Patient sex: M
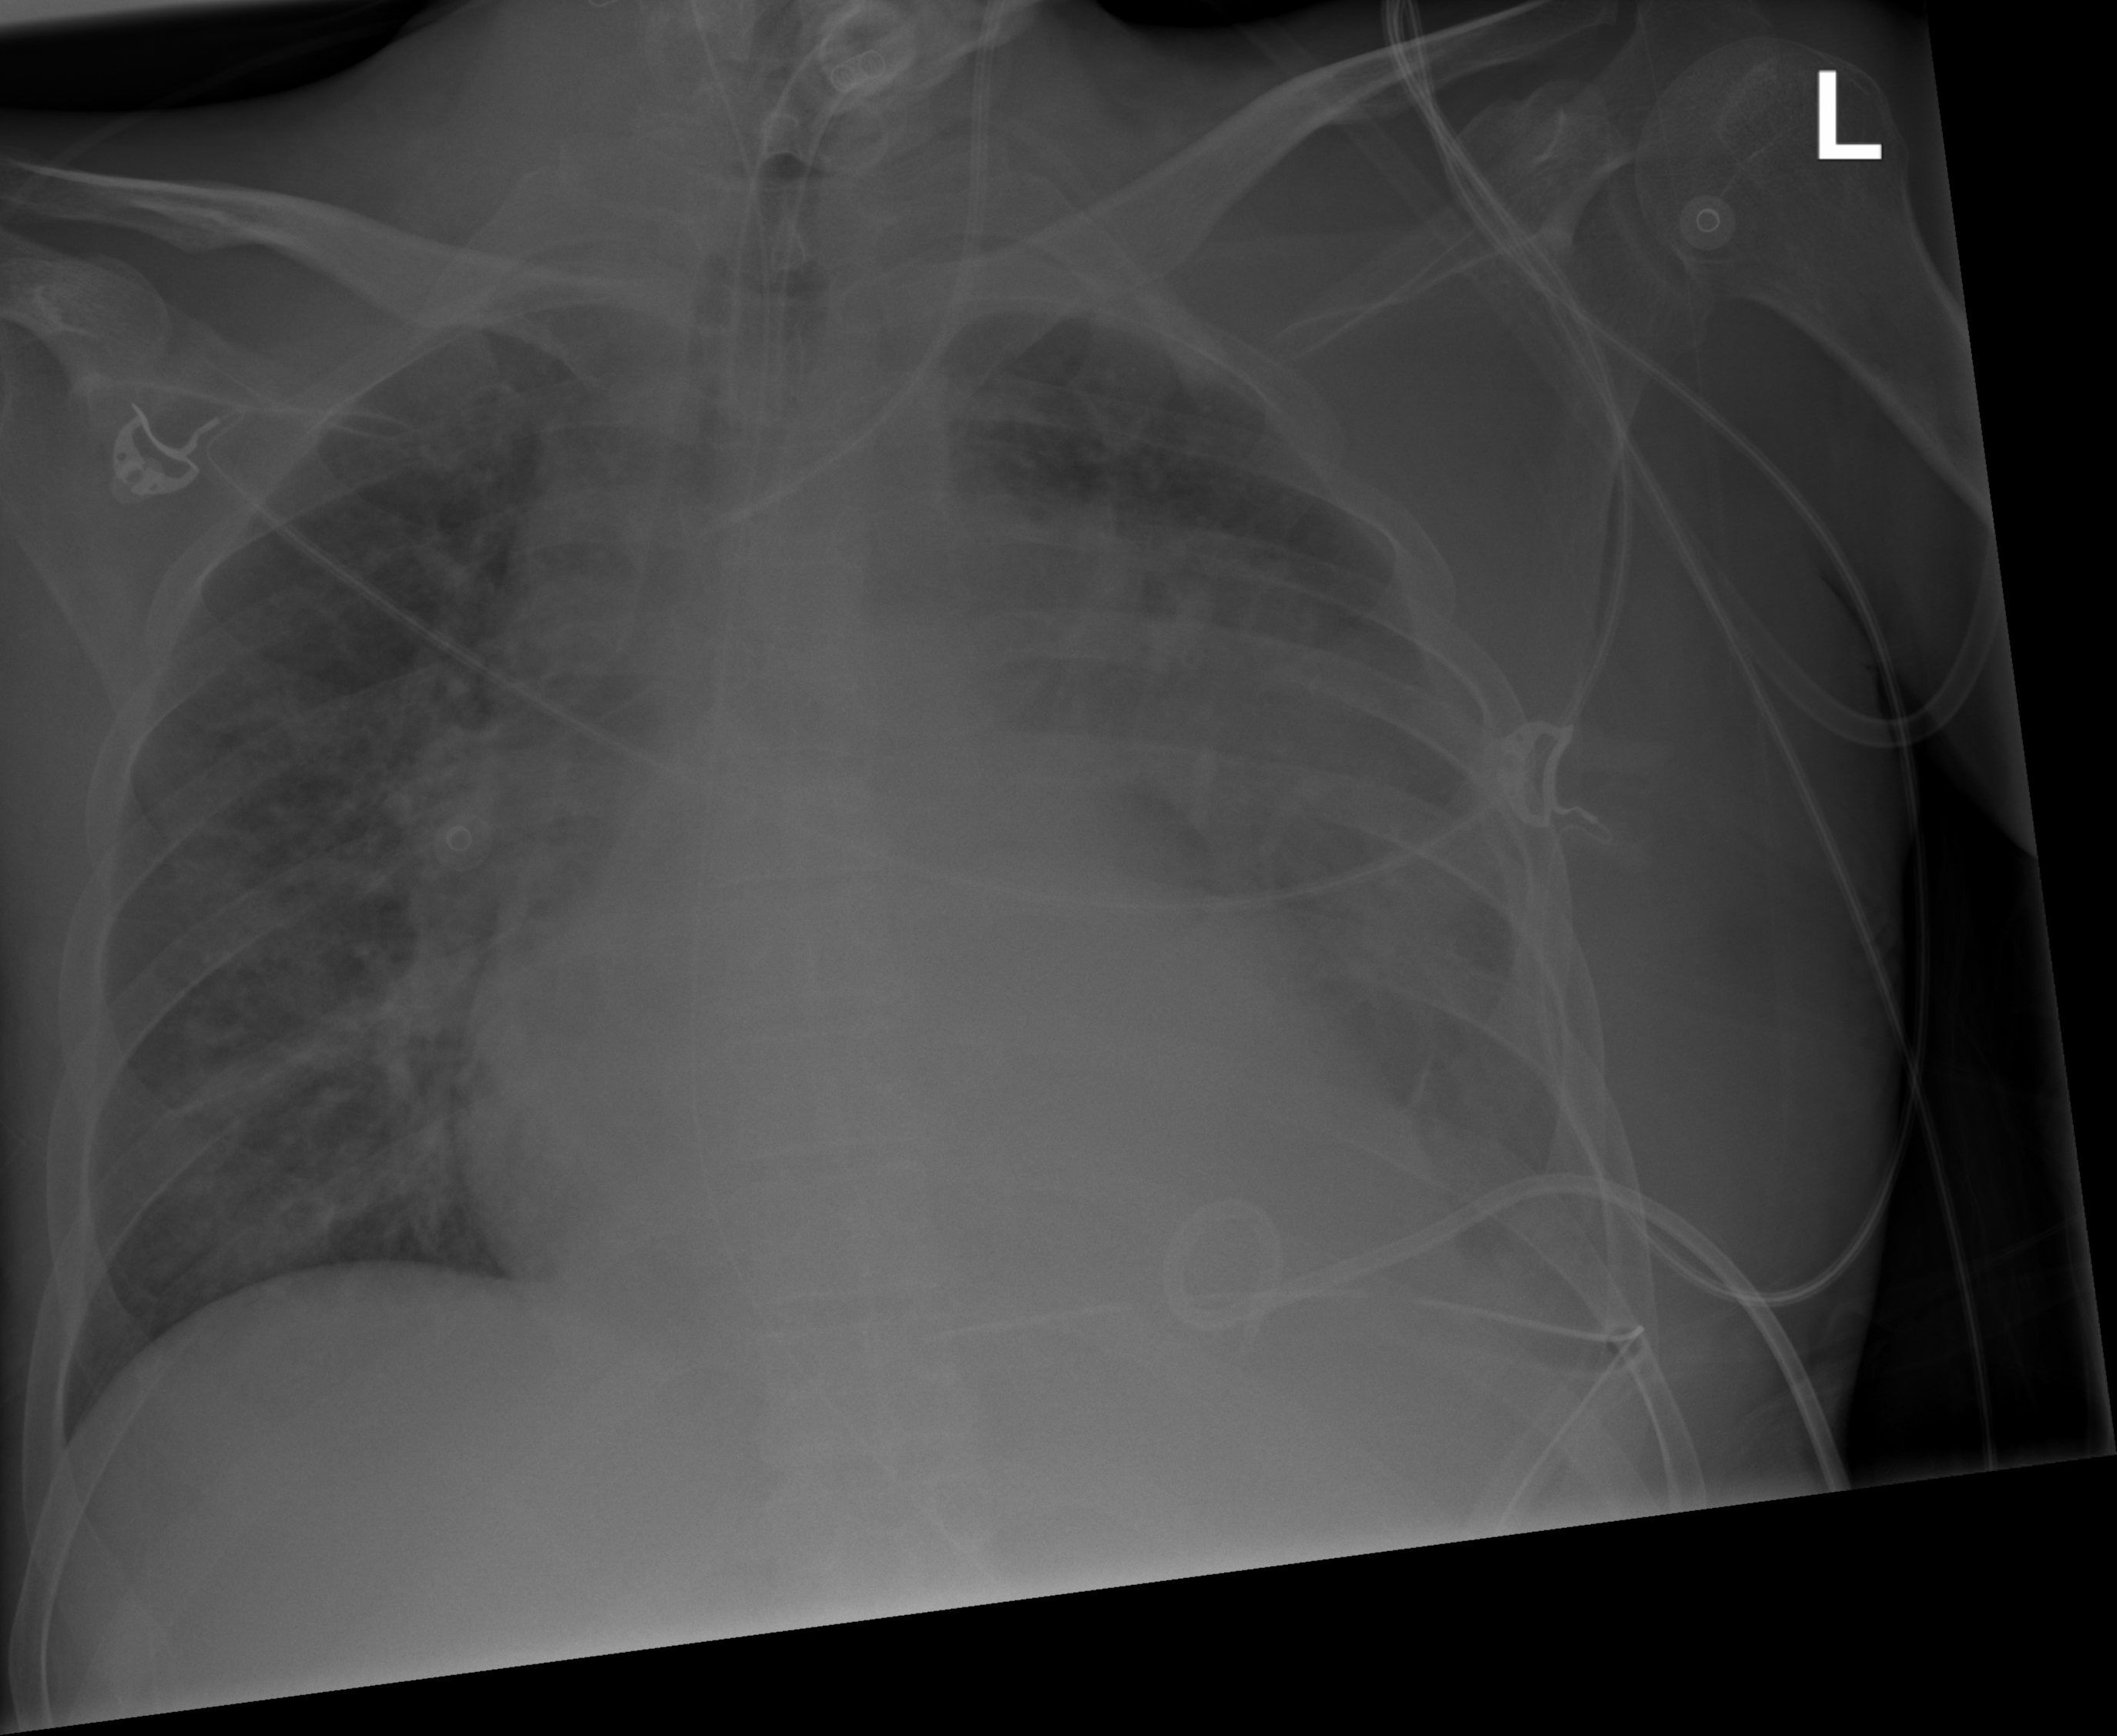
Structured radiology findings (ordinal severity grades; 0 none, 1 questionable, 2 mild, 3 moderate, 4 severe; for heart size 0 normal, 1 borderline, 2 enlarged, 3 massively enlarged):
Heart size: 2
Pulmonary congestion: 2
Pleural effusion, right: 0
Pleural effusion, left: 4
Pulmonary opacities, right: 0
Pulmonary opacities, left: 0
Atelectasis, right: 2
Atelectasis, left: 3